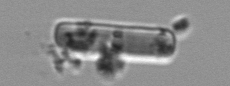
Label: Guinardia_delicatula